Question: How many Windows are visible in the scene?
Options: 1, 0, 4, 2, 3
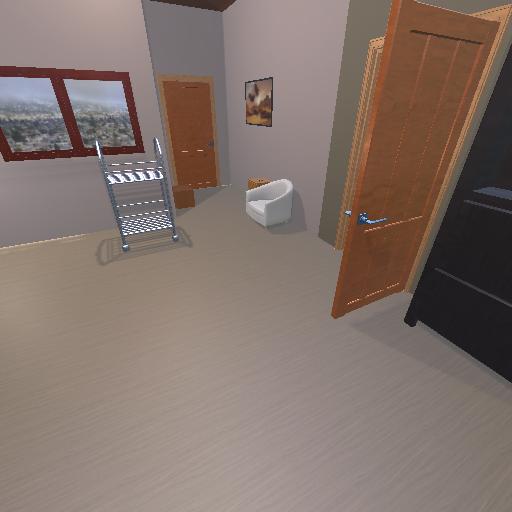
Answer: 1